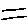
Label: line